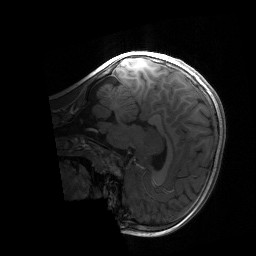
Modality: T1w
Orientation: sagittal
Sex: male
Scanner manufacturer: siemens
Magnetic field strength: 3 T
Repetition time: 1.9 s
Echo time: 0.00243 s